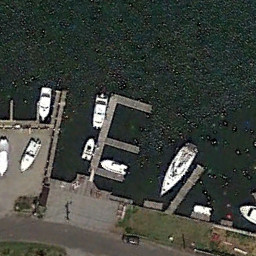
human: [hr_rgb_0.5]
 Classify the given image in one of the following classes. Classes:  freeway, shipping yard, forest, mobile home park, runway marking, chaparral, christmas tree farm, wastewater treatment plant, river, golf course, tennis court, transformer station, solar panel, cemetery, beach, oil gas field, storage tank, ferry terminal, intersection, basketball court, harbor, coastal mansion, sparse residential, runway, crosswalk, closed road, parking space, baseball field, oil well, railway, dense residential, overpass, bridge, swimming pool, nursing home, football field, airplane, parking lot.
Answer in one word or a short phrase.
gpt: ferry terminal